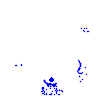
Particle: electron